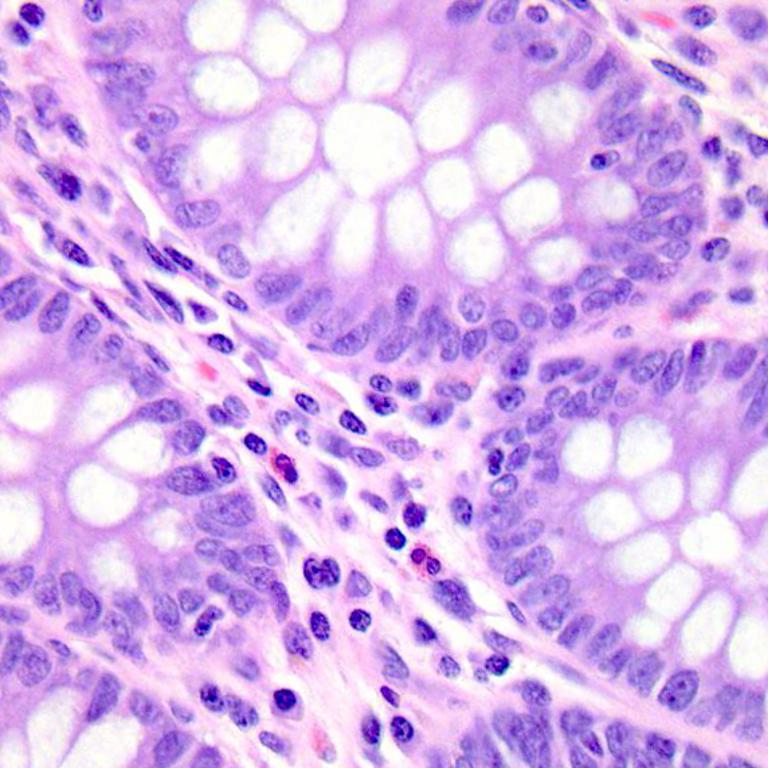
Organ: colon
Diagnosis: benign